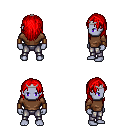
a pixel art fantasy rpg character, male body template, dark elf, purple skin, brown long-sleeve shirt, metal pants, red long hairstyle, silver tiara, leather bracers, four views (front, back, left, right), 2x2 character sprite sheet, small pixel art, hard edges, no anti-aliasing